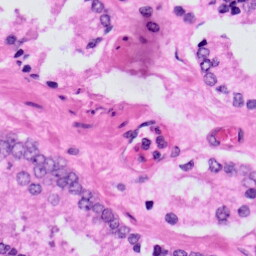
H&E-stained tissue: Prostate